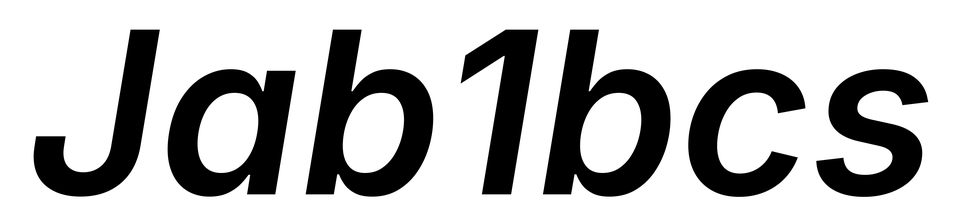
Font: Inter-Italic_SemiBold_Italic